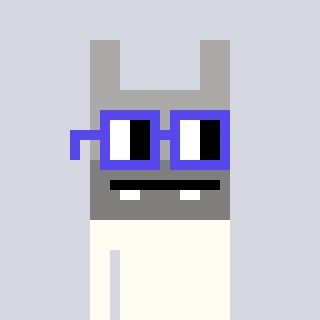
a pixel art character with square blue glasses, a rabbit-shaped head and a grayscale-colored body on a cool background